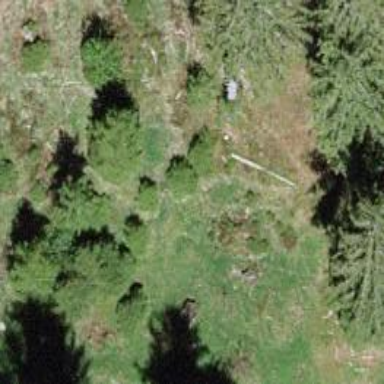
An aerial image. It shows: Single tag "natural: tree."